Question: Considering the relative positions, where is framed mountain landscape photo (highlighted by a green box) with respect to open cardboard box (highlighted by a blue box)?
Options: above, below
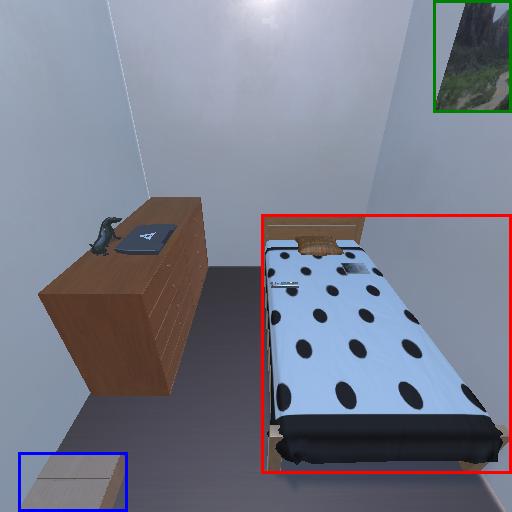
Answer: above